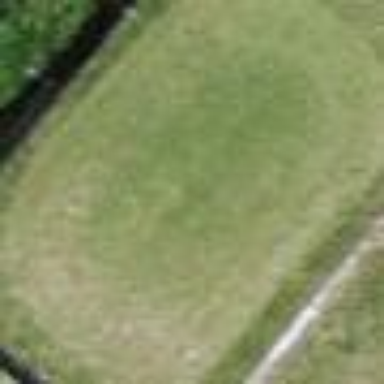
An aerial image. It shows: Golf tee.